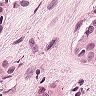
Metastatic tissue present: yes